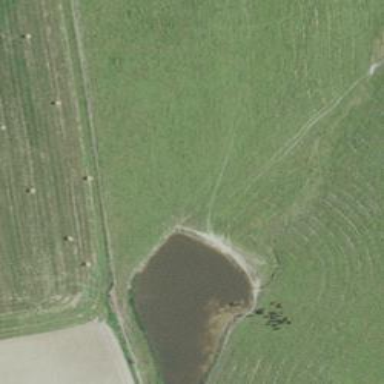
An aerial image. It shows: Peaceful pond surrounded by nature.